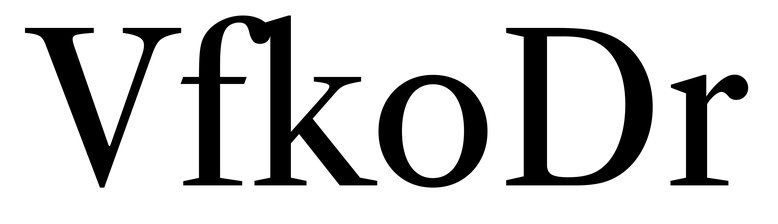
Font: LibreCaslonText_Regular